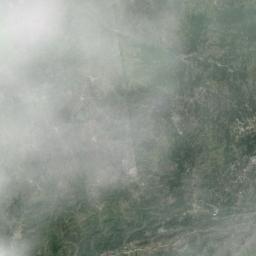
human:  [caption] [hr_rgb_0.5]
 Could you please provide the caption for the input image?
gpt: The stratus clouds are located above the land covered by some vegetation .

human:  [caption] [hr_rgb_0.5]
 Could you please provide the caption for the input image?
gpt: A thin cloud floats on the sea .

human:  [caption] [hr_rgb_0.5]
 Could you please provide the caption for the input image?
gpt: Large white clouds shrouded on green earth .

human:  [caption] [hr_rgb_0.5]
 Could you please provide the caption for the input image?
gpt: The white cloud is above green land .

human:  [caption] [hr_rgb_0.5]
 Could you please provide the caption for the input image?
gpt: There are gauzy clouds over a green plain .